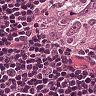
Metastatic tissue present: yes